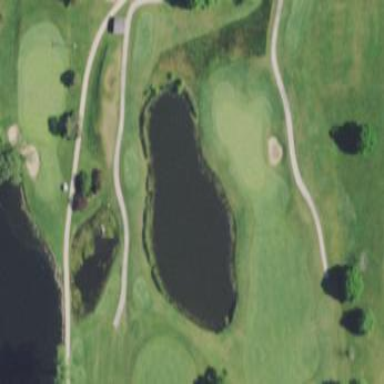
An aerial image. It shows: Water hazard in golf course. The hazard is natural water feature.